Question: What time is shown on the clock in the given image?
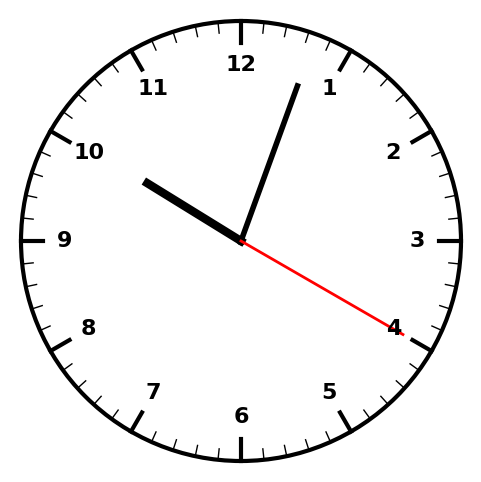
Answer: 10:03:20